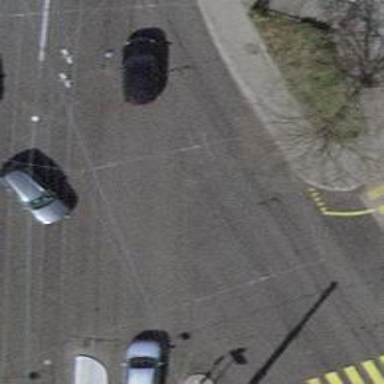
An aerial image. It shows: Tertiary road with asphalt surface and trolley wire.